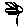
Label: flower